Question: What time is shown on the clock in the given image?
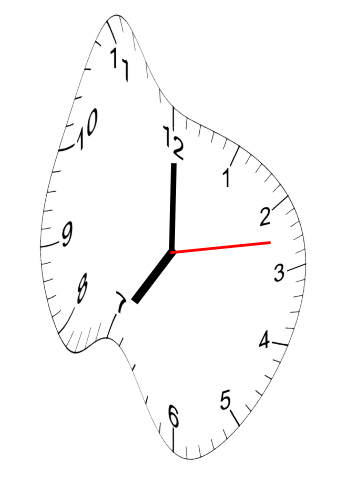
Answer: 07:00:13